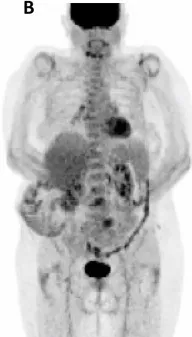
Nuclear Imaging.
18F-FDG-PET/CT Dec 2020.
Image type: radiology (pet)